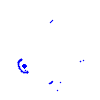
Particle: kaon